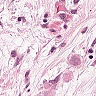
Metastatic tissue present: yes